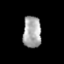
Tissue: prostate
Cell type: Epithelial cells
Senescence score: 0.3373
Nuclear area (px): 563
Mean DAPI intensity: 168.217